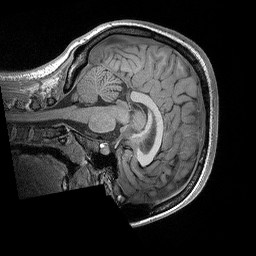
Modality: T1w
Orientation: sagittal
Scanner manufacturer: siemens
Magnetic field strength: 3 T
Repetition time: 2.3 s
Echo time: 0.00298 s